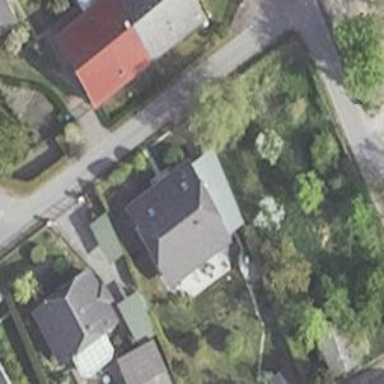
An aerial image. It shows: Simple and straightforward house.